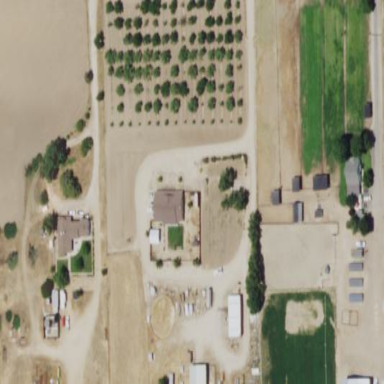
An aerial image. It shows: Orchard.